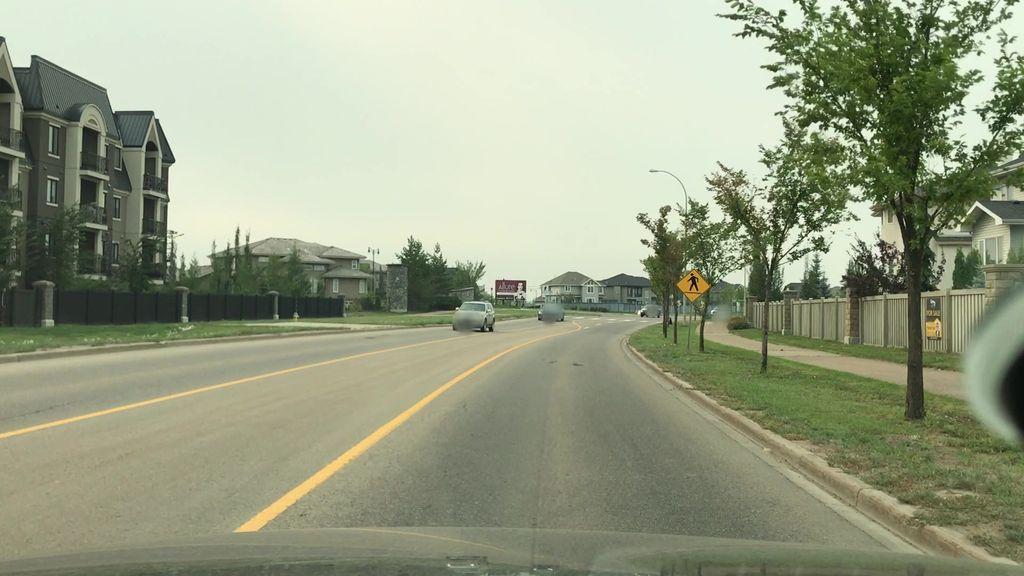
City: edmonton